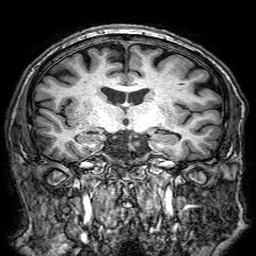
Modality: T1w
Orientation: sagittal
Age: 67
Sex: male
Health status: healthy
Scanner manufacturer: philips
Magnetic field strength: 3 T